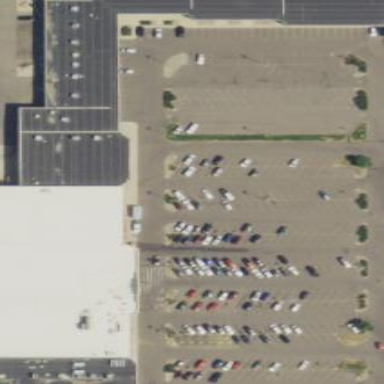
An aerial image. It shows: Retail area.